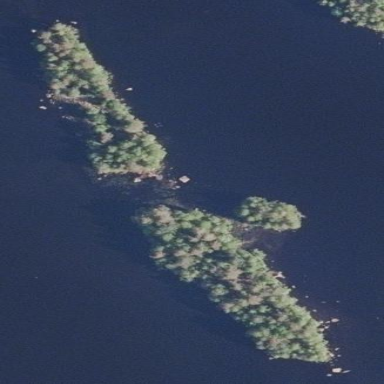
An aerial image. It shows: Islet.